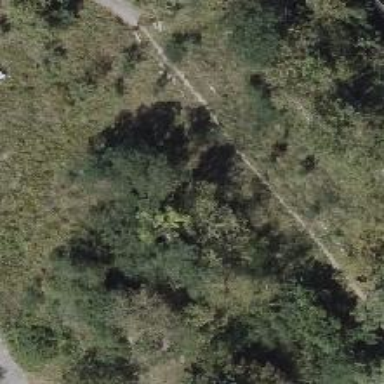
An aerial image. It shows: Dirt path.